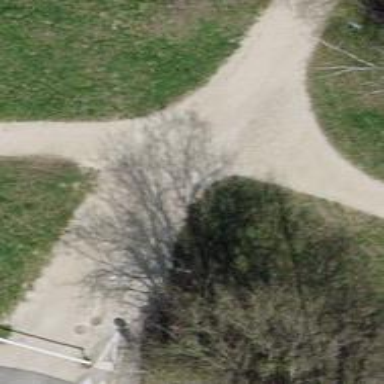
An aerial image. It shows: Service road with fine gravel surface.